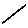
Label: line